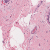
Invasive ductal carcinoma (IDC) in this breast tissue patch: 0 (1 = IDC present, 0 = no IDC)